Question: I have a table consisting of rows. Each row has id, data-parent attribute, and a virtual level option stored in data(). Top level rows don't have nor parent nor level attribute. I need to find last child of a node, like ex:
'''
<tr id="83" class=""></tr>
<tr id="91" class="successor" data-parent="83"></tr>
<tr id="93" class="successor" data-parent="91"></tr>
<tr id="92" class="successor" data-parent="91"></tr>
<tr id="94" class="successor" data-parent="92"></tr>
<tr id="133" class="successor" data-parent="83"></tr>
<tr id="134" class="successor rowselected" data-parent="83"></tr>
'''
This looks like

I need to find if row 1.1.1.1 is the last one for 1.1 . How to do it?
tried to use nextAll or prevAll selectors and filtering it by data-parent and level... but no luck. Thanks.
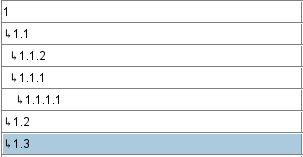
Answer: Struggling whole day led me to this solution :
finding the top node for the row on the same level with dragged row and checking if the element was last before dragged element.
'''
function isLastChild(parent, target, dragged)
{
var top_node = target.prevUntil("tr[data-parent="+parent+"]").andSelf().prev().first();
var child_nodes = top_node.nextUntil("#"+dragged.attr("id")).filter(function(){ return $(this).data("parent") == target.data("parent")});
return (child_nodes.last().attr("id")==target.attr("id"));
}
'''